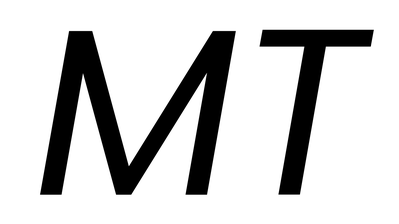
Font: Poppins-Italic